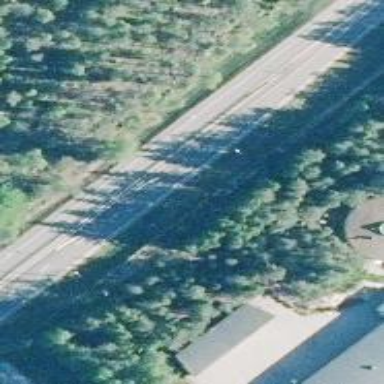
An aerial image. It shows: Asphalt road classified as trunk highway.